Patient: sex M, age 36
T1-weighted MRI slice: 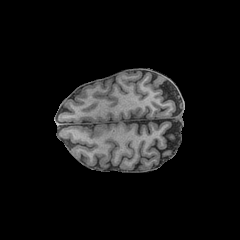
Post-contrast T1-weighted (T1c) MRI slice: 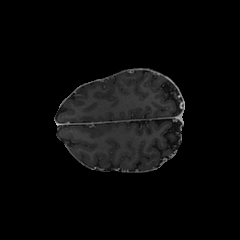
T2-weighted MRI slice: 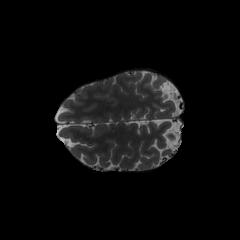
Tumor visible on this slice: no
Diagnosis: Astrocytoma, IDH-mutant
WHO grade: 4